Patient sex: M
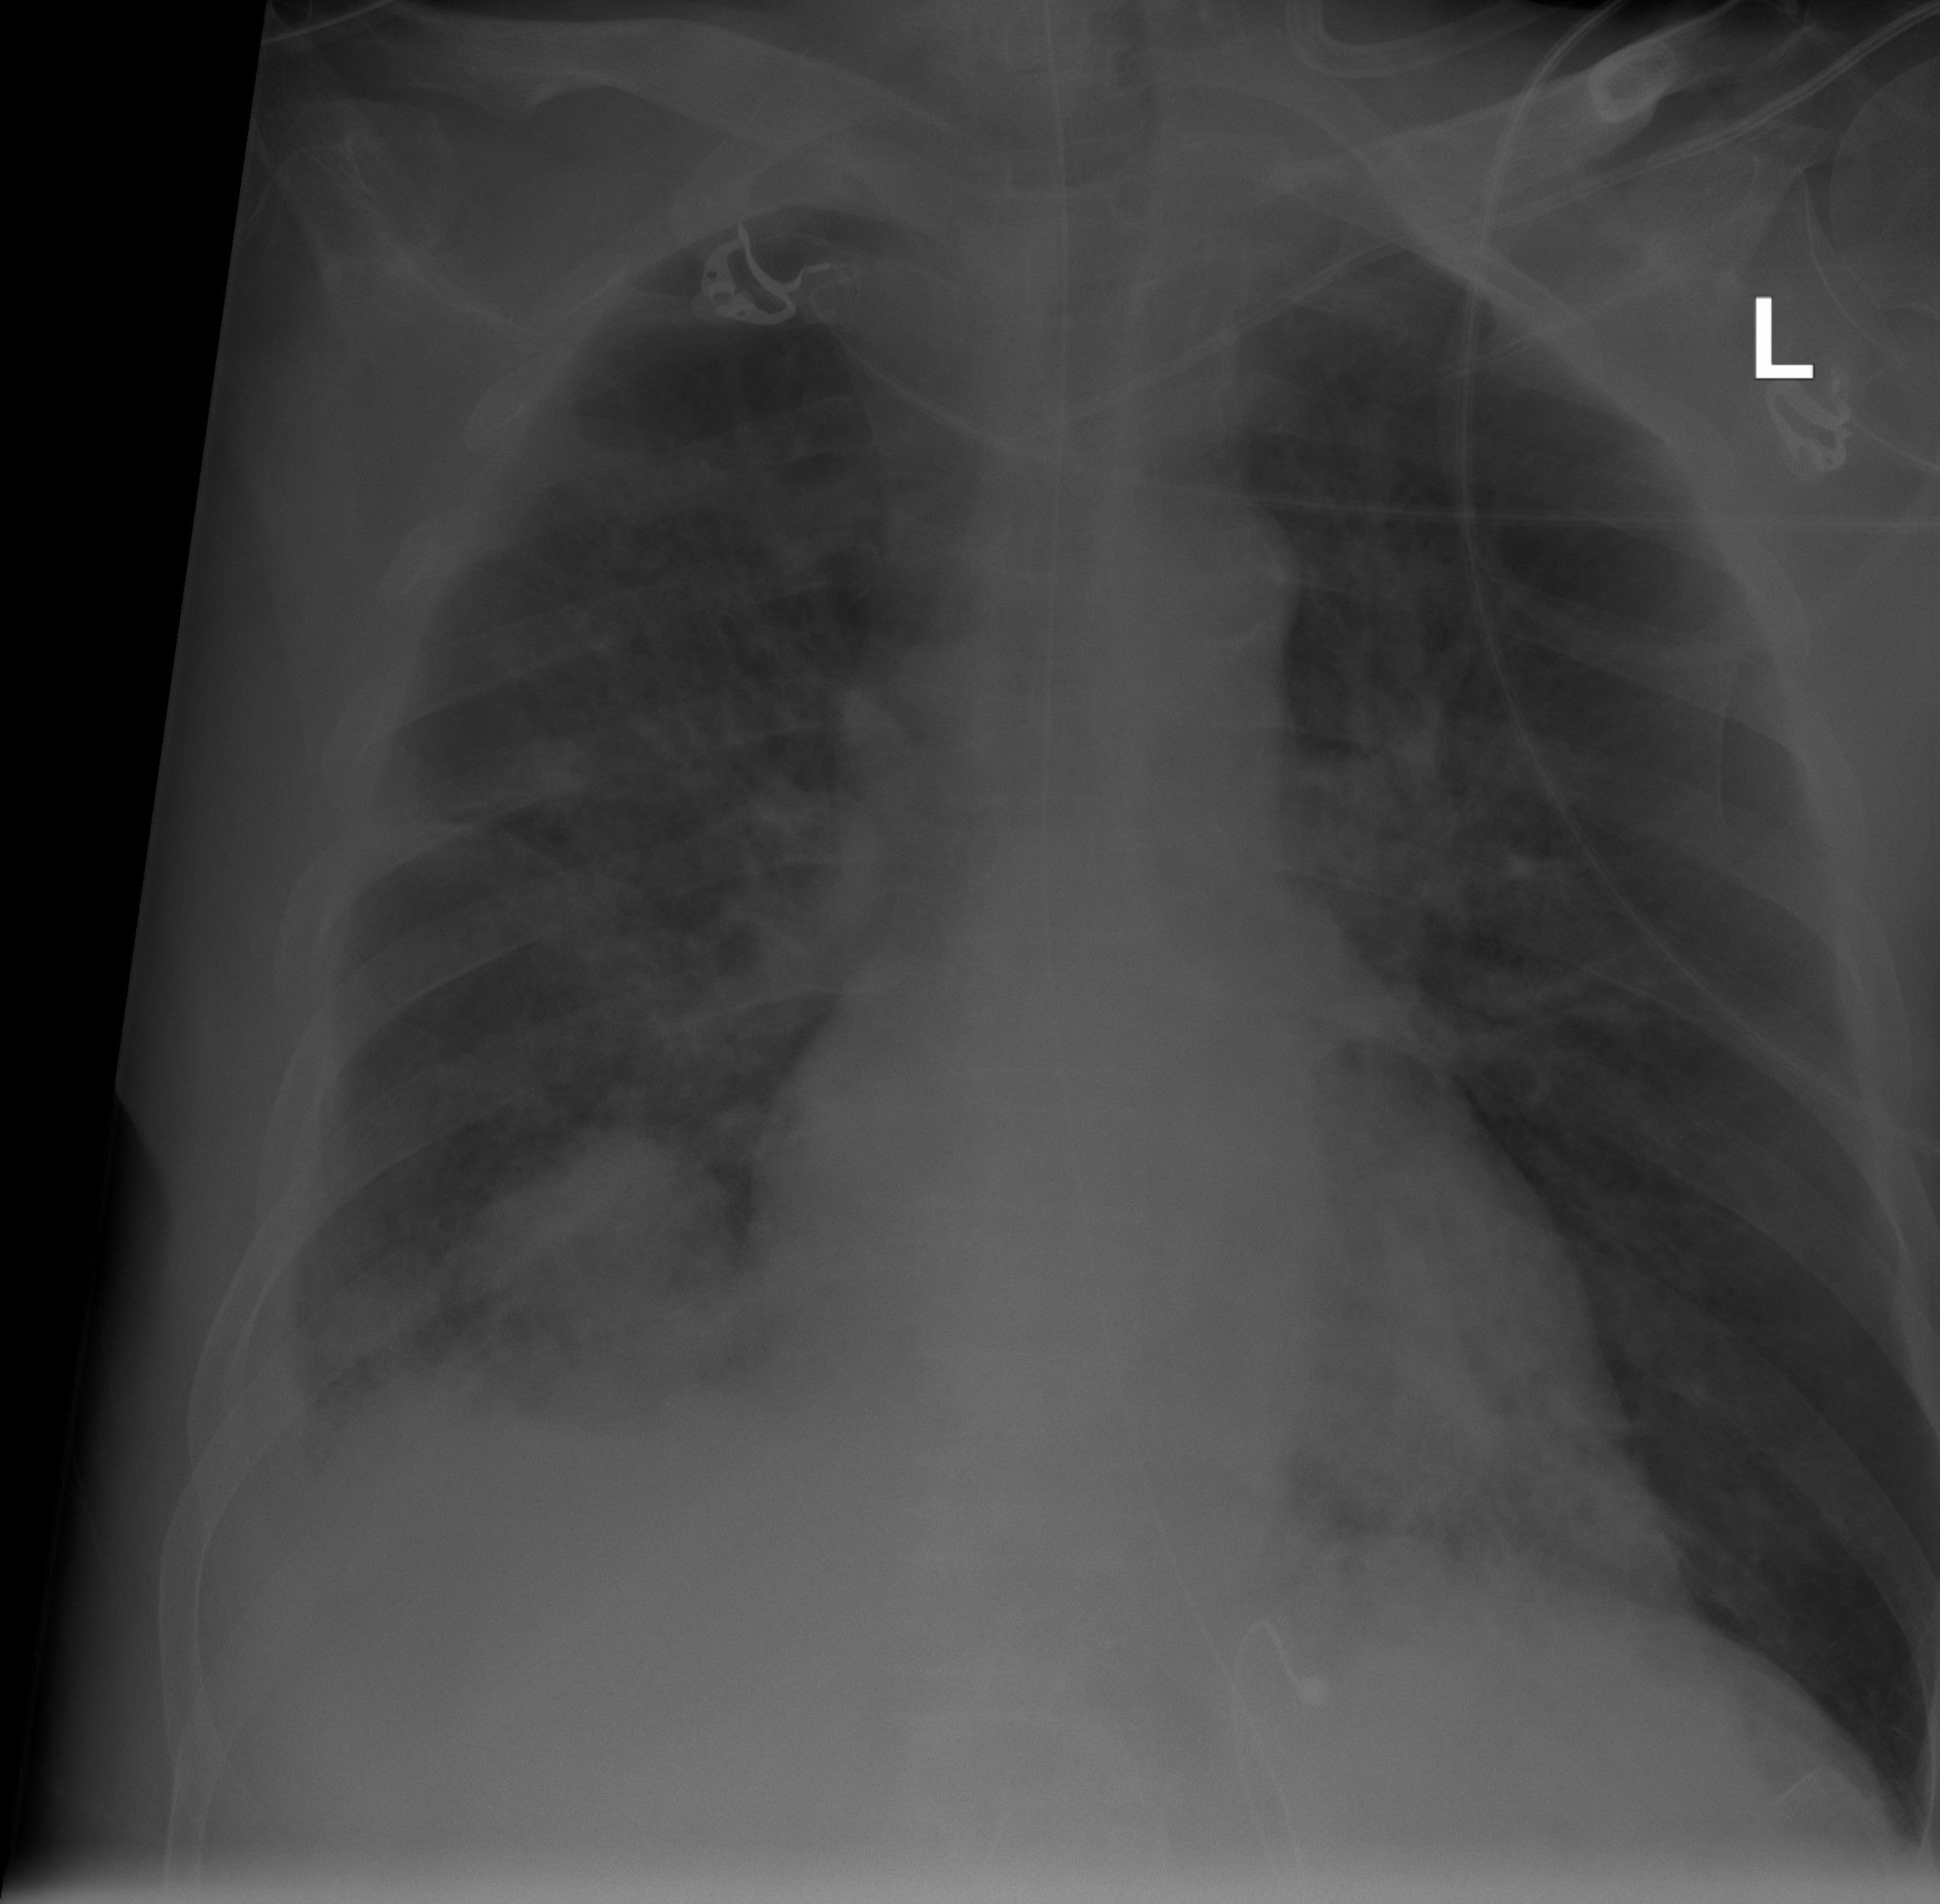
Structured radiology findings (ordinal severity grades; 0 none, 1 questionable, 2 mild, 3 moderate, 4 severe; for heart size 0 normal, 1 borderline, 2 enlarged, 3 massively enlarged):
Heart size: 0
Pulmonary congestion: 0
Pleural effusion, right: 2
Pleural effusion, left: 0
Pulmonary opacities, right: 3
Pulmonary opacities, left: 2
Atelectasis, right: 2
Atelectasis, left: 2